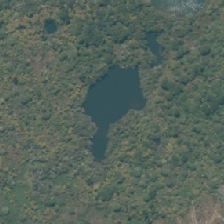
Land cover: lake_pond